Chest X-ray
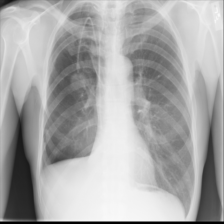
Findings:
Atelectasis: negative
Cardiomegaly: negative
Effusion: positive
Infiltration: negative
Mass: negative
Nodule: negative
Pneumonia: negative
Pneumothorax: negative
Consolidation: negative
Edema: negative
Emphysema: negative
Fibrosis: negative
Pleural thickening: negative
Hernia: negative